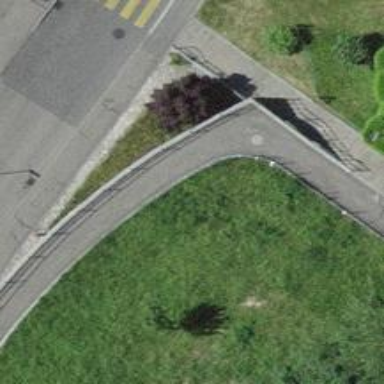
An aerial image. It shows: Paved cycleway.